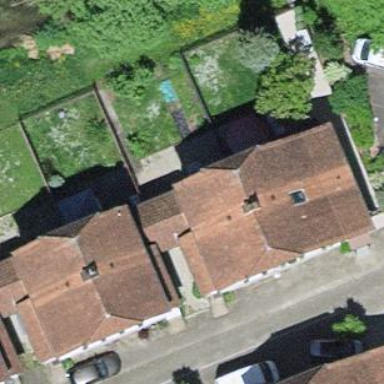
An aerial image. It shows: House with side-hipped roof made of roof tiles.